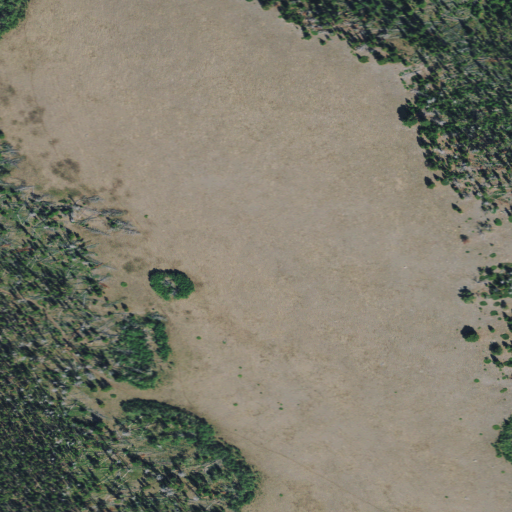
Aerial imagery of plain(s) in Montana named Richardson Park containing shrub, evergreen forest, and grassland